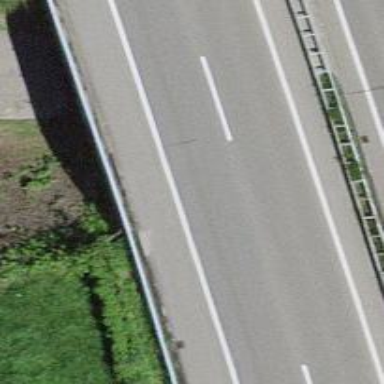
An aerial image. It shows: Motorway bridge with asphalt surface.